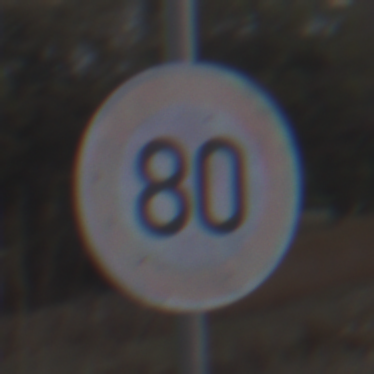
Verkehrszeichen: Geschwindigkeit80
Umgebung: Outdoor, Suburban
Tageszeit: SunriseSunset
Wetter: Clear
Licht: Natural
Jahreszeit: NotSpecified
Kontrast: LowContrast